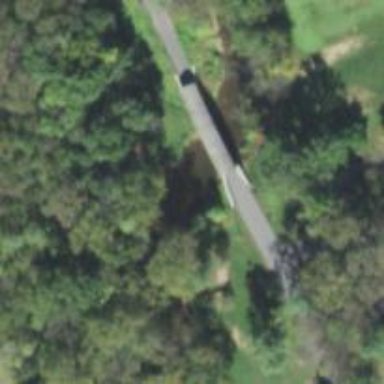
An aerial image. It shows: Covered bridge on residential road.